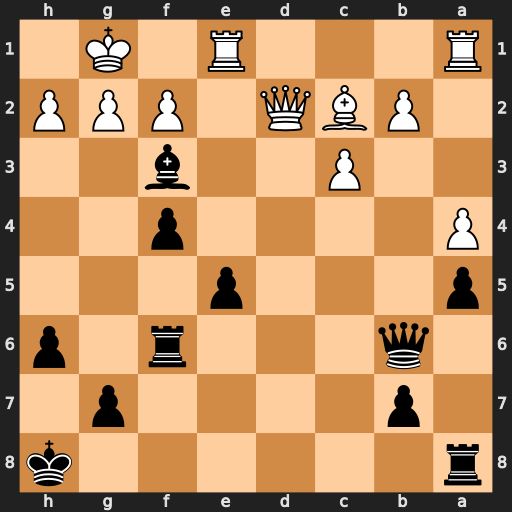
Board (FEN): r6k/1p4p1/1q3r1p/p3p3/P4p2/2P2b2/1PBQ1PPP/R3R1K1
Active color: b
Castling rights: -
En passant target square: -
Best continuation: Rg6 Bxg6 Qxg6 g3 Qf5 Re3 fxe3